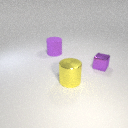
small purple metal cube to the right of large purple rubber cylinder